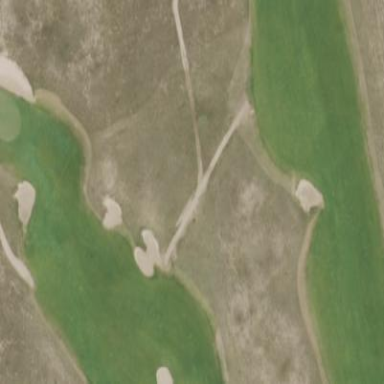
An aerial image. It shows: Scenic golf fairway.